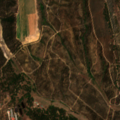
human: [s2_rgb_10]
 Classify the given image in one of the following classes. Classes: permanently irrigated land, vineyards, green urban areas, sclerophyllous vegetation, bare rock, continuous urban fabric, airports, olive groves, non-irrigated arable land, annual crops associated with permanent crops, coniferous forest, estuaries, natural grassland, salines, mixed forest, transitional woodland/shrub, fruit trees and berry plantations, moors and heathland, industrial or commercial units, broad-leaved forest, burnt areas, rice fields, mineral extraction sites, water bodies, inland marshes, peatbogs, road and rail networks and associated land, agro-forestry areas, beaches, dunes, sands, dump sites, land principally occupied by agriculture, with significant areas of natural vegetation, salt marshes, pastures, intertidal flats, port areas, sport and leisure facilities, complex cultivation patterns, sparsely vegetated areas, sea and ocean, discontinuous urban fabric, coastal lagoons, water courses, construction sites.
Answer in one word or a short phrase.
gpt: non-irrigated arable land, complex cultivation patterns, land principally occupied by agriculture, with significant areas of natural vegetation, mixed forest, transitional woodland/shrub